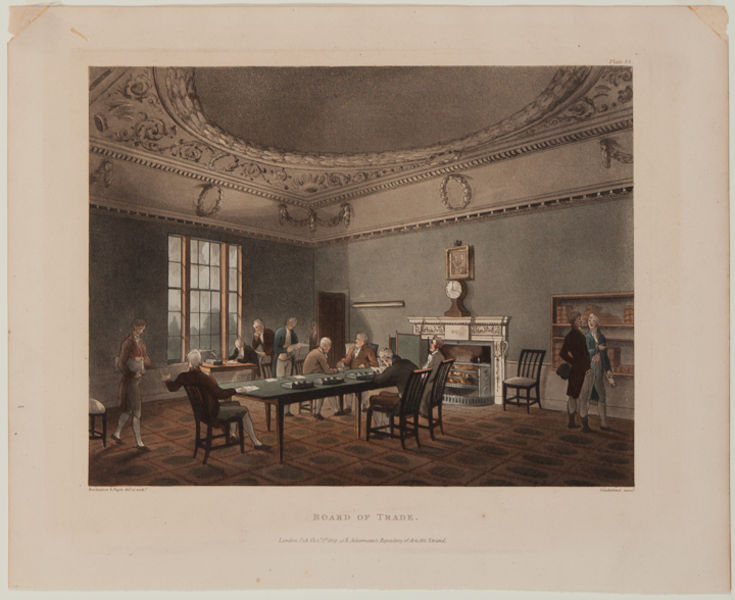
Titel: Board of Trade
Künstler: Thomas Rowlandson
Standort: Amherst (Massachusetts, USA)
Institution: Mead Art Museum, Amherst College
Schlagwörter: chair, men, people, window, conversation, meeting, old, room, table, floor, baroque, suit, america, decoration, ornament, french, clock, door, ceiling, britain, england, english, round, wig, colonial, century, bookshelf, guys, early american